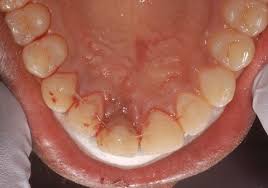
Condition: Tooth Discoloration